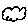
Label: cloud